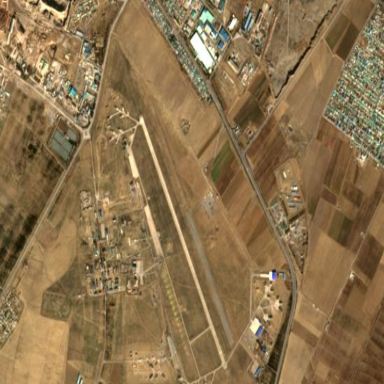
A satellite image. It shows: Military airfield located within aerodrome.